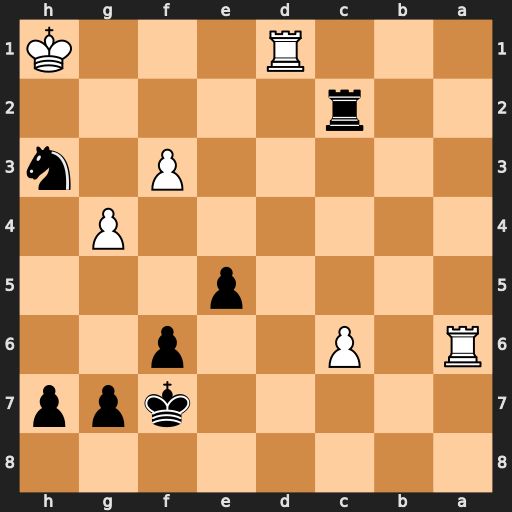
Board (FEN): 8/5kpp/R1P2p2/4p3/6P1/5P1n/2r5/3R3K
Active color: b
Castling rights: -
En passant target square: -
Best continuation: Nf2+ Kg1 Nxd1